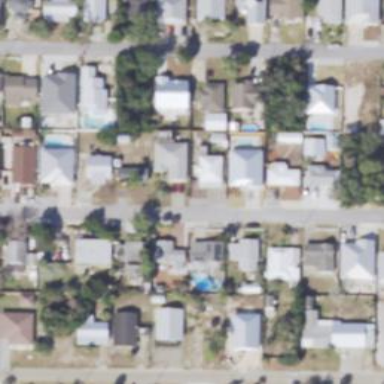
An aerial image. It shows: Single-family residential area.